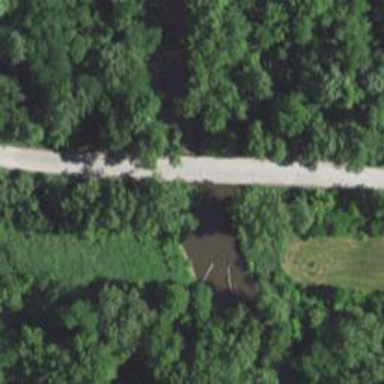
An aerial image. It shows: Residential road with bridge.